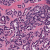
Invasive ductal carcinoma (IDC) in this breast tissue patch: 1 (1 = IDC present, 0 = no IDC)